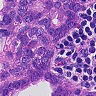
Metastatic tissue present: yes